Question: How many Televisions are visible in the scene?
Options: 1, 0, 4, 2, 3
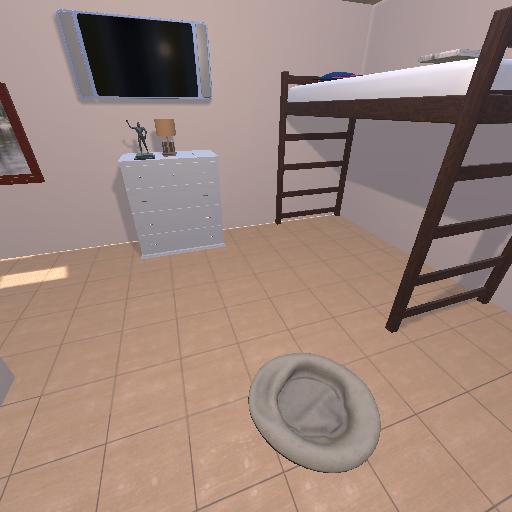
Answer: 1